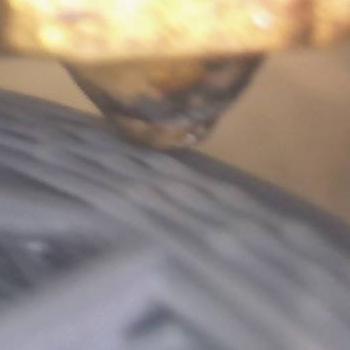
Flow rate: 42%